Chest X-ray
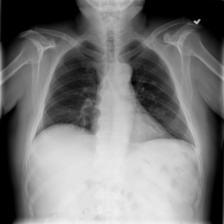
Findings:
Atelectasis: negative
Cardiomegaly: negative
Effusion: negative
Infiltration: negative
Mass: negative
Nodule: negative
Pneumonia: negative
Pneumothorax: negative
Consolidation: negative
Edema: negative
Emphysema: negative
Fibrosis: negative
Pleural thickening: negative
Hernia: negative